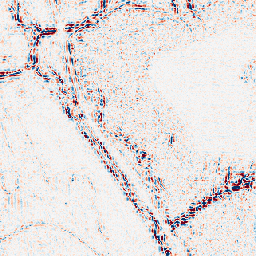
Category: wavelet
Decomposition family: wavelet_biorthogonal
Decomposition parameters: wavelet: bior4.4
level: 2
Upsampling method: area
Upsampling parameters: scale: 8
Upsampling scale: 8